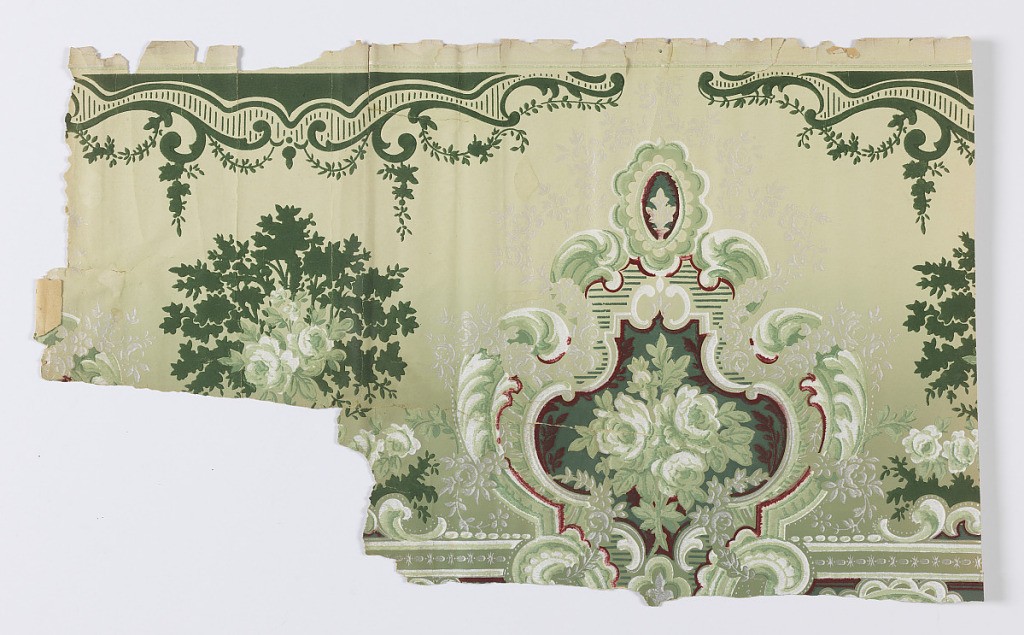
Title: Border
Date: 1895
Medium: Machine-printed paper
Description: Green and white roses in elaborate floral cartouche. Printed on graduated green ground.